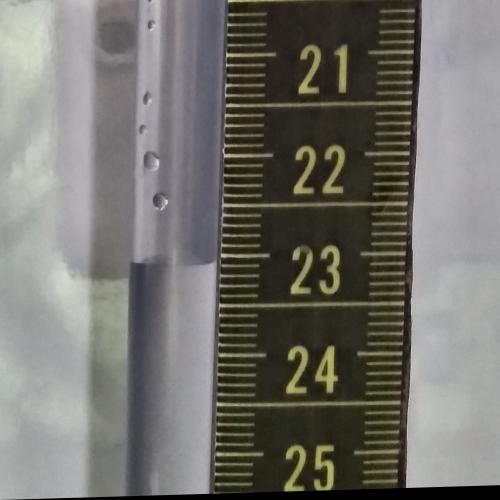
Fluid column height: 23.1 cm